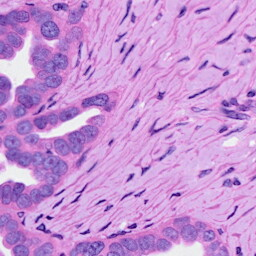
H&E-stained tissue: Ovarian